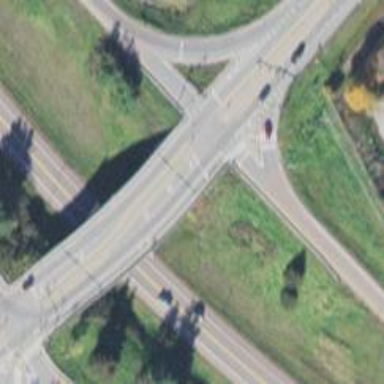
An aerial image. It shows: Viaduct bridge over asphalt primary highway.